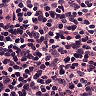
Metastatic tissue present: no